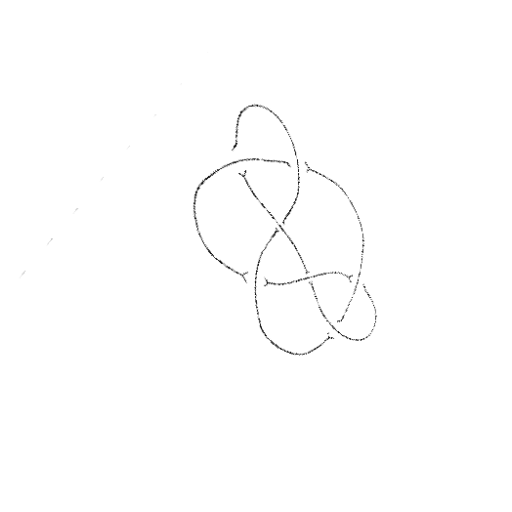
Crossing number: 7